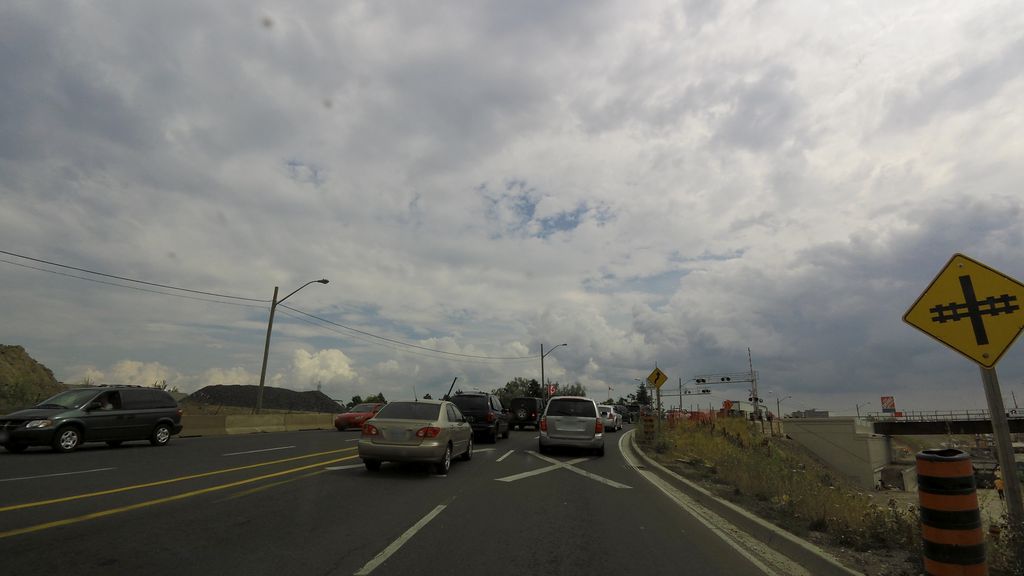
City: hamilton